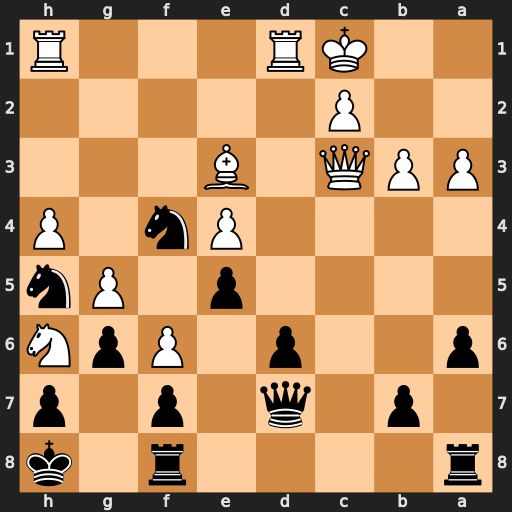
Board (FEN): r4r1k/1p1q1p1p/p2p1PpN/4p1Pn/4Pn1P/PPQ1B3/2P5/2KR3R
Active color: b
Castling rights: -
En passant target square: -
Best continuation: Ne2+ Kd2 Nxc3